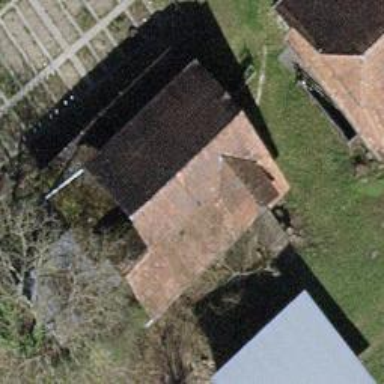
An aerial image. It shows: Building with tile roof.